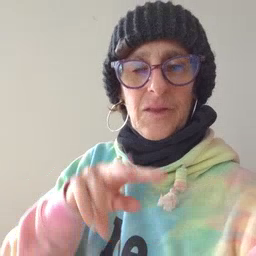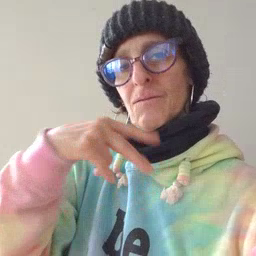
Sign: fall